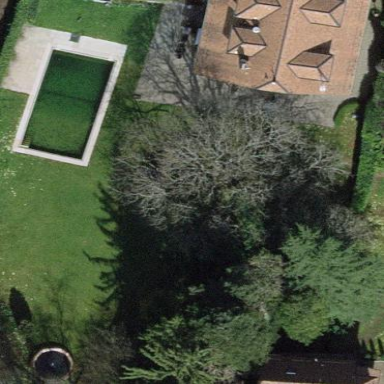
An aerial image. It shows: Garden area designated for leisure land.